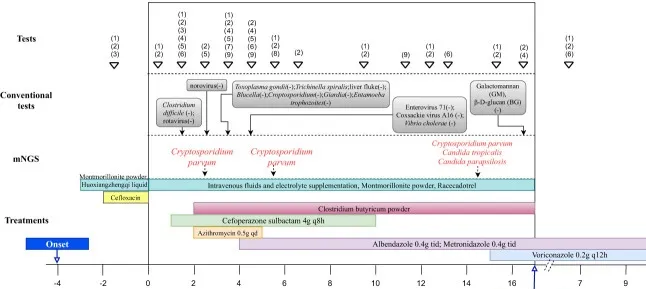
The clinical tests and treatment timeline of the patient.
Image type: chart (chart)